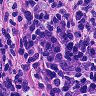
Metastatic tissue present: yes